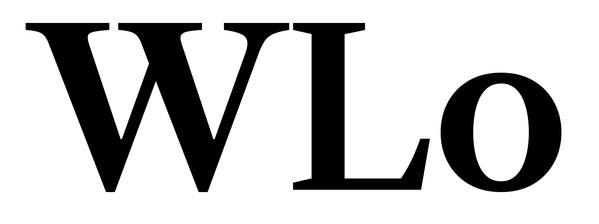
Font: LibreCaslonText_SemiBold